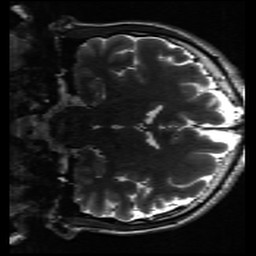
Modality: inplaneT2
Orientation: coronal